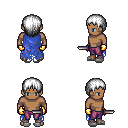
a pixel art fantasy rpg character, male body template, human, dark skin, blue tattered cape, magenta pants, white plain hairstyle, gold gloves, white slippers, dagger, four views (front, back, left, right), 2x2 character sprite sheet, small pixel art, hard edges, no anti-aliasing